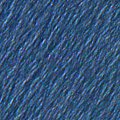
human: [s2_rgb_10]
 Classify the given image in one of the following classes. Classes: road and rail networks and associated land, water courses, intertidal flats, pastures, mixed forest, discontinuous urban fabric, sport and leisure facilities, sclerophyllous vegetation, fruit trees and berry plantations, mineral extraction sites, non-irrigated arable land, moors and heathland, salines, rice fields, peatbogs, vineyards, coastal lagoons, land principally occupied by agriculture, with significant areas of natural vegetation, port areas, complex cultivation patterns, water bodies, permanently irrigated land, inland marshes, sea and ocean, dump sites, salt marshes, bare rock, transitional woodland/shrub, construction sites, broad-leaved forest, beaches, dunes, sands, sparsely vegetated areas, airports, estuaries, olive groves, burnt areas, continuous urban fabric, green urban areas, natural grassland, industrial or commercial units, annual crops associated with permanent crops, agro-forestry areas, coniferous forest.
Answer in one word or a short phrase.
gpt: sea and ocean